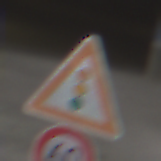
Verkehrszeichen: Lichtzeichenanlage
Zusatzzeichen unten: Geschwindigkeit60
Umgebung: Roofed, Urban
Tageszeit: Midday
Wetter: Overcast
Licht: Artificial
Jahreszeit: NotSpecified
Kontrast: MediumContrast